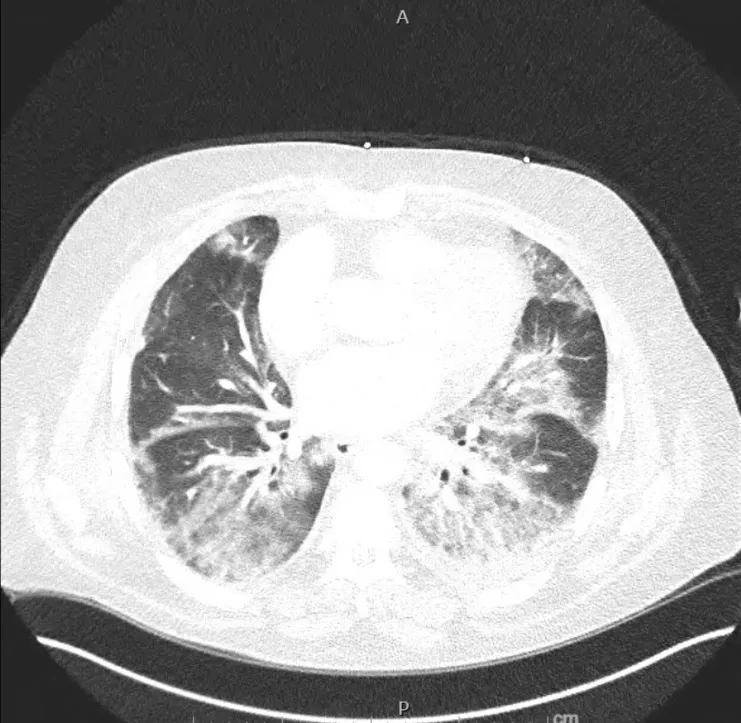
CT angiography of the chest. This was performed due to elevated D-dimer levels to rule out a pulmonary embolus. There was no evidence of pulmonary embolism, but it showed diffuse bilateral lung infiltrates, similar to the findings on the chest X-ray.
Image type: radiology (ct)